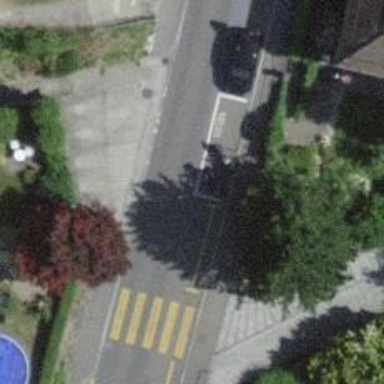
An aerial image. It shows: Motorcycle parking area.